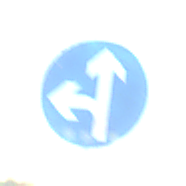
Verkehrszeichen: VorgeschriebeneFahrtrichtungGeradeausOderLinks
Umgebung: Outdoor, Nature
Tageszeit: Night
Wetter: Clear
Licht: Natural
Jahreszeit: NotSpecified
Kontrast: HighContrast